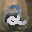
Label: 2